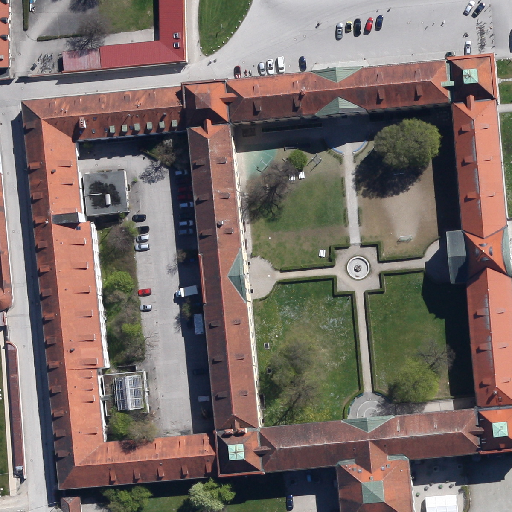
Referring expression: car in the parking area